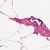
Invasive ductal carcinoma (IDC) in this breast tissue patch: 0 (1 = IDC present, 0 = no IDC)